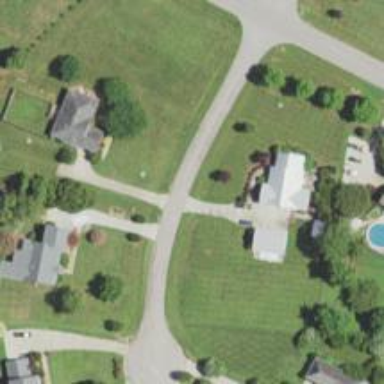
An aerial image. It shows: Residential road.